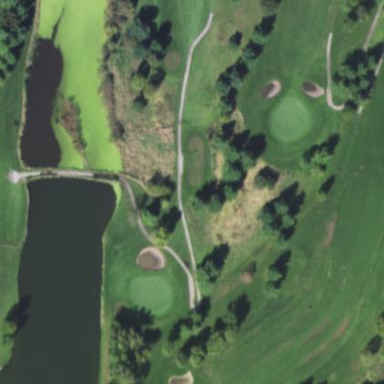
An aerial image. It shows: Rough area in golf course.